Field crop: maize
Growth stage: 1
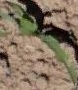
Species: maize